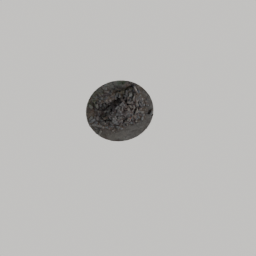
Label: architecture